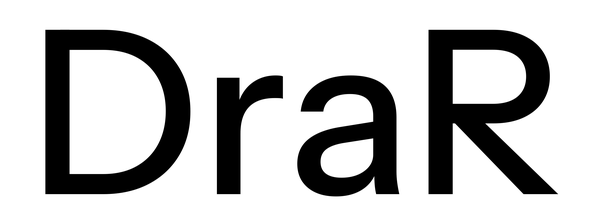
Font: InstrumentSans_Medium